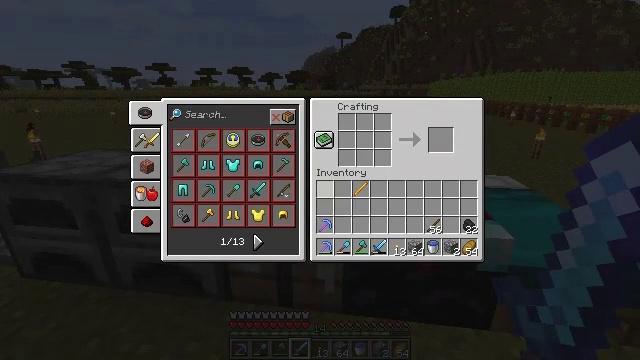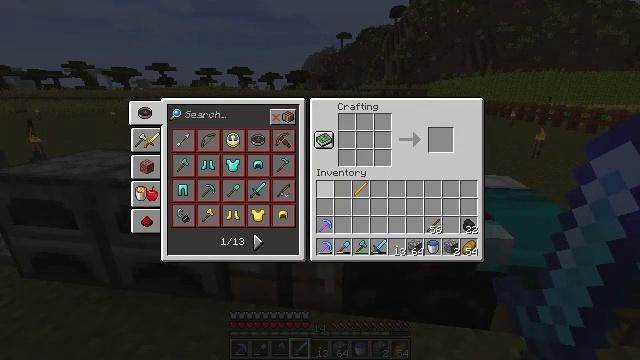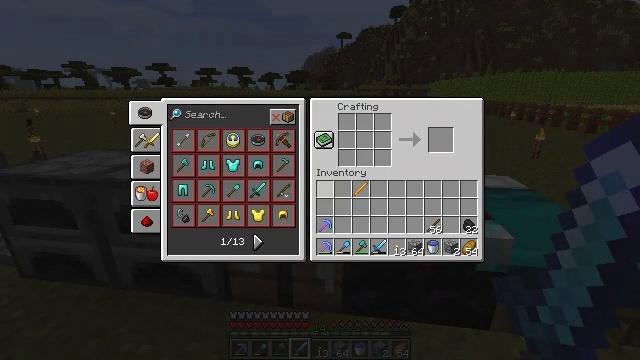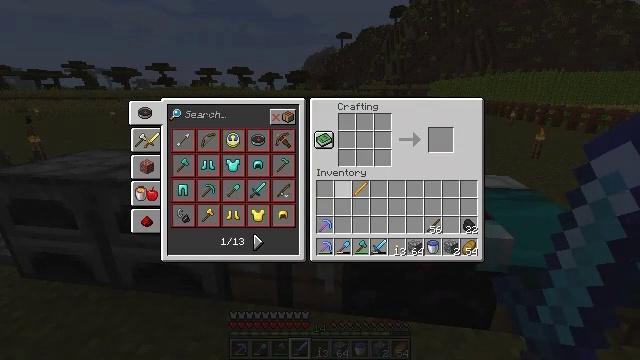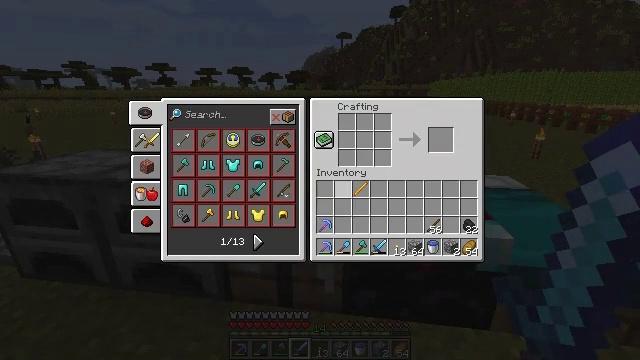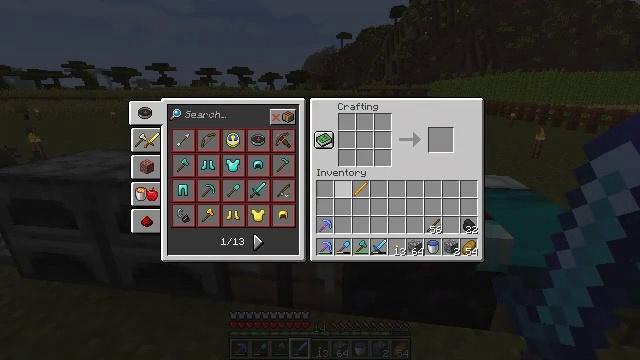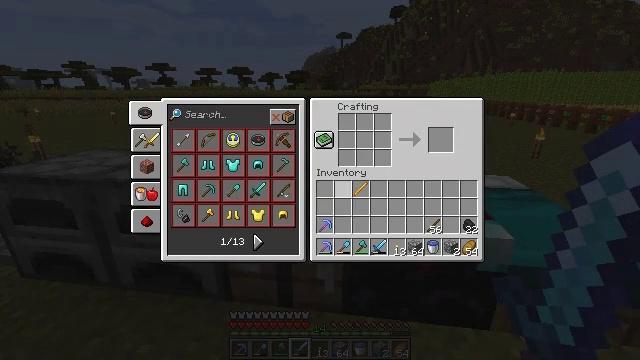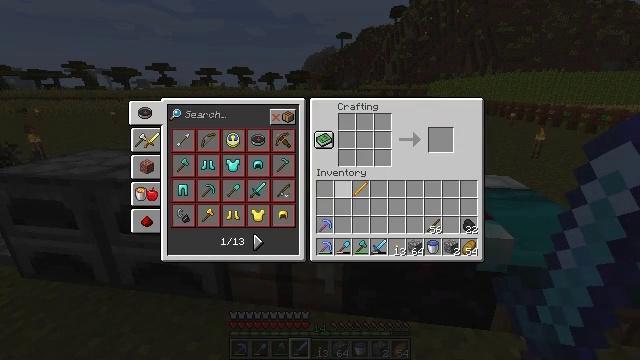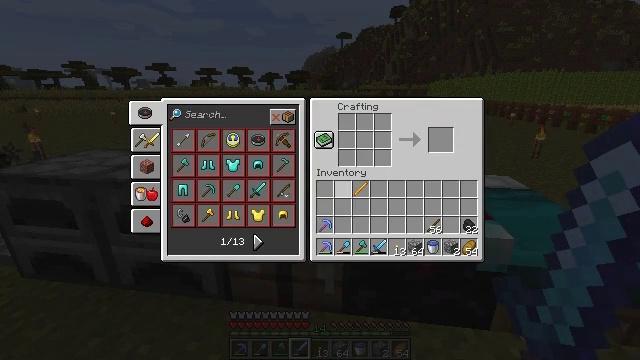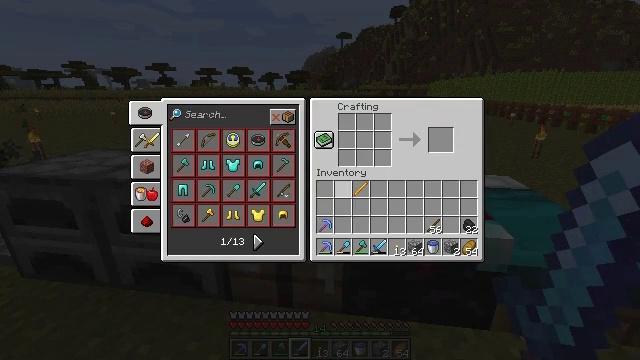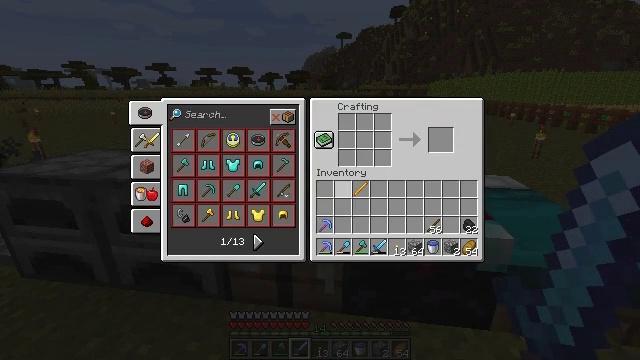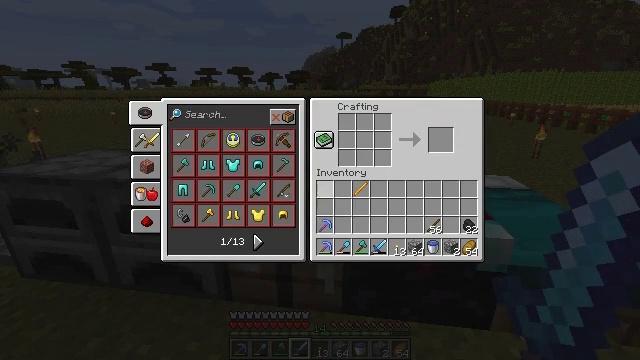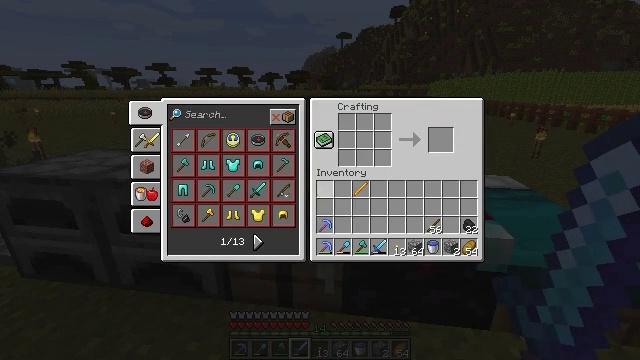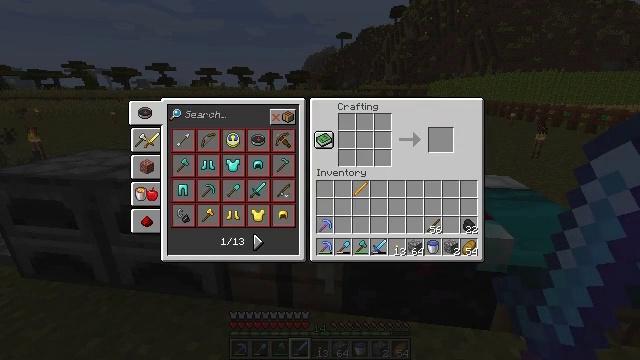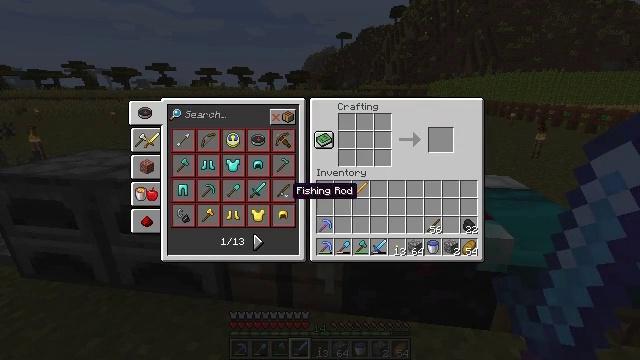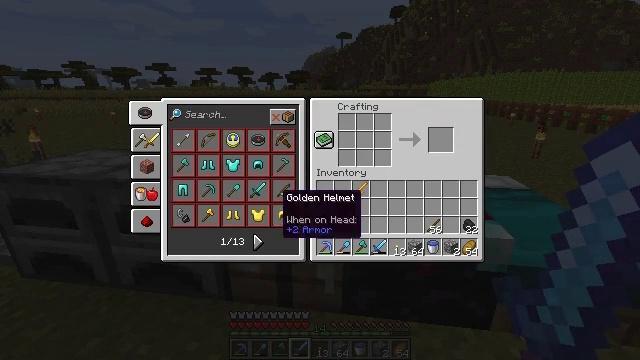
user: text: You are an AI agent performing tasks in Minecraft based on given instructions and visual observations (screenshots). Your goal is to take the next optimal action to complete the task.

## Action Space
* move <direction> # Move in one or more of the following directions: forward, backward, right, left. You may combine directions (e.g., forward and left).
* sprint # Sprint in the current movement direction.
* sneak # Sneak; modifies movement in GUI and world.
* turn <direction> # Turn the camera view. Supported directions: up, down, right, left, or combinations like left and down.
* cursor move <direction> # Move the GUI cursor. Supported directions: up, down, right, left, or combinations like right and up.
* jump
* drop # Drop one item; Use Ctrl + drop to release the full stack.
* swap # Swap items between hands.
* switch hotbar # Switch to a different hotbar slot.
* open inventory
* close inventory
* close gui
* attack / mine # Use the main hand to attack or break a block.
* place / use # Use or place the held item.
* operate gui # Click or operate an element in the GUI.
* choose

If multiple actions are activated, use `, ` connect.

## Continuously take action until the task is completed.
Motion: motion action
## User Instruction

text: Combine blaze rod and cobblestones to craft a brewing stand.
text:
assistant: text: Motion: no_op
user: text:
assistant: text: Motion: no_op
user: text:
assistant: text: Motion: no_op
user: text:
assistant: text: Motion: no_op
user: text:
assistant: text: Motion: no_op
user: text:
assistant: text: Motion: no_op
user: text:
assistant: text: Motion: no_op
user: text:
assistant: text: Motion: no_op
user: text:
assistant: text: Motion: no_op
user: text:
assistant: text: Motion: no_op
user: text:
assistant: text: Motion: no_op
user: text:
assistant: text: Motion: cursor move left
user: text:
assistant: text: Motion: cursor move left
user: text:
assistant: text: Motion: cursor move left
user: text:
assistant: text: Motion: cursor move left
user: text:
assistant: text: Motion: cursor move left
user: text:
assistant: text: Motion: cursor move left and up
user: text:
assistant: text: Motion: cursor move left and up
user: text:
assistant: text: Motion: cursor move left and up
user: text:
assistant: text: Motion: cursor move up
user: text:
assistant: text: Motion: no_op
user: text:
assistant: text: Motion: no_op
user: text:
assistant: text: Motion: no_op
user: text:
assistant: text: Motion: no_op
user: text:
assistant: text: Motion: no_op
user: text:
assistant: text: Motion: no_op
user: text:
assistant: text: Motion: no_op
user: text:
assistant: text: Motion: operate gui
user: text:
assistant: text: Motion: operate gui
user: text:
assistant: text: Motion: no_op